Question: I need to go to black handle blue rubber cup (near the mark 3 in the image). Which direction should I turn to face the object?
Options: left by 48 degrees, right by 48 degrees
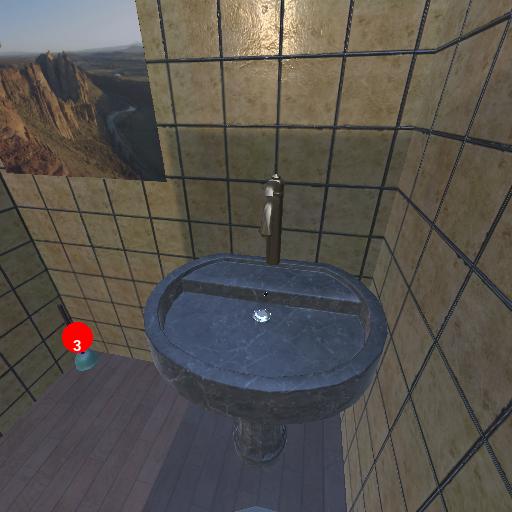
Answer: left by 48 degrees